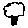
Label: tree